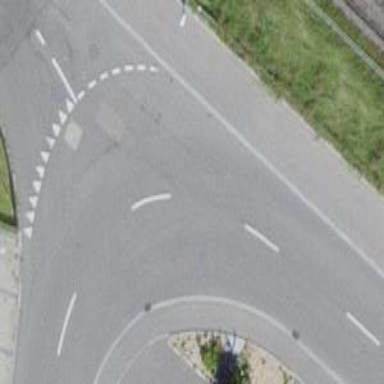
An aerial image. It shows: Residential road with asphalt surface. There are sidewalks on both sides and cycle track on the right side.